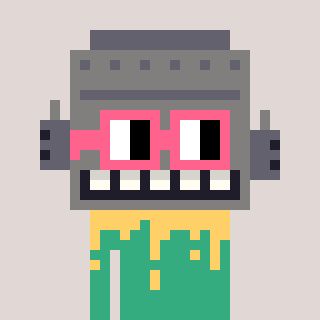
a pixel art character with square pink glasses, a robot-shaped head and a teal-colored body on a warm background